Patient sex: M
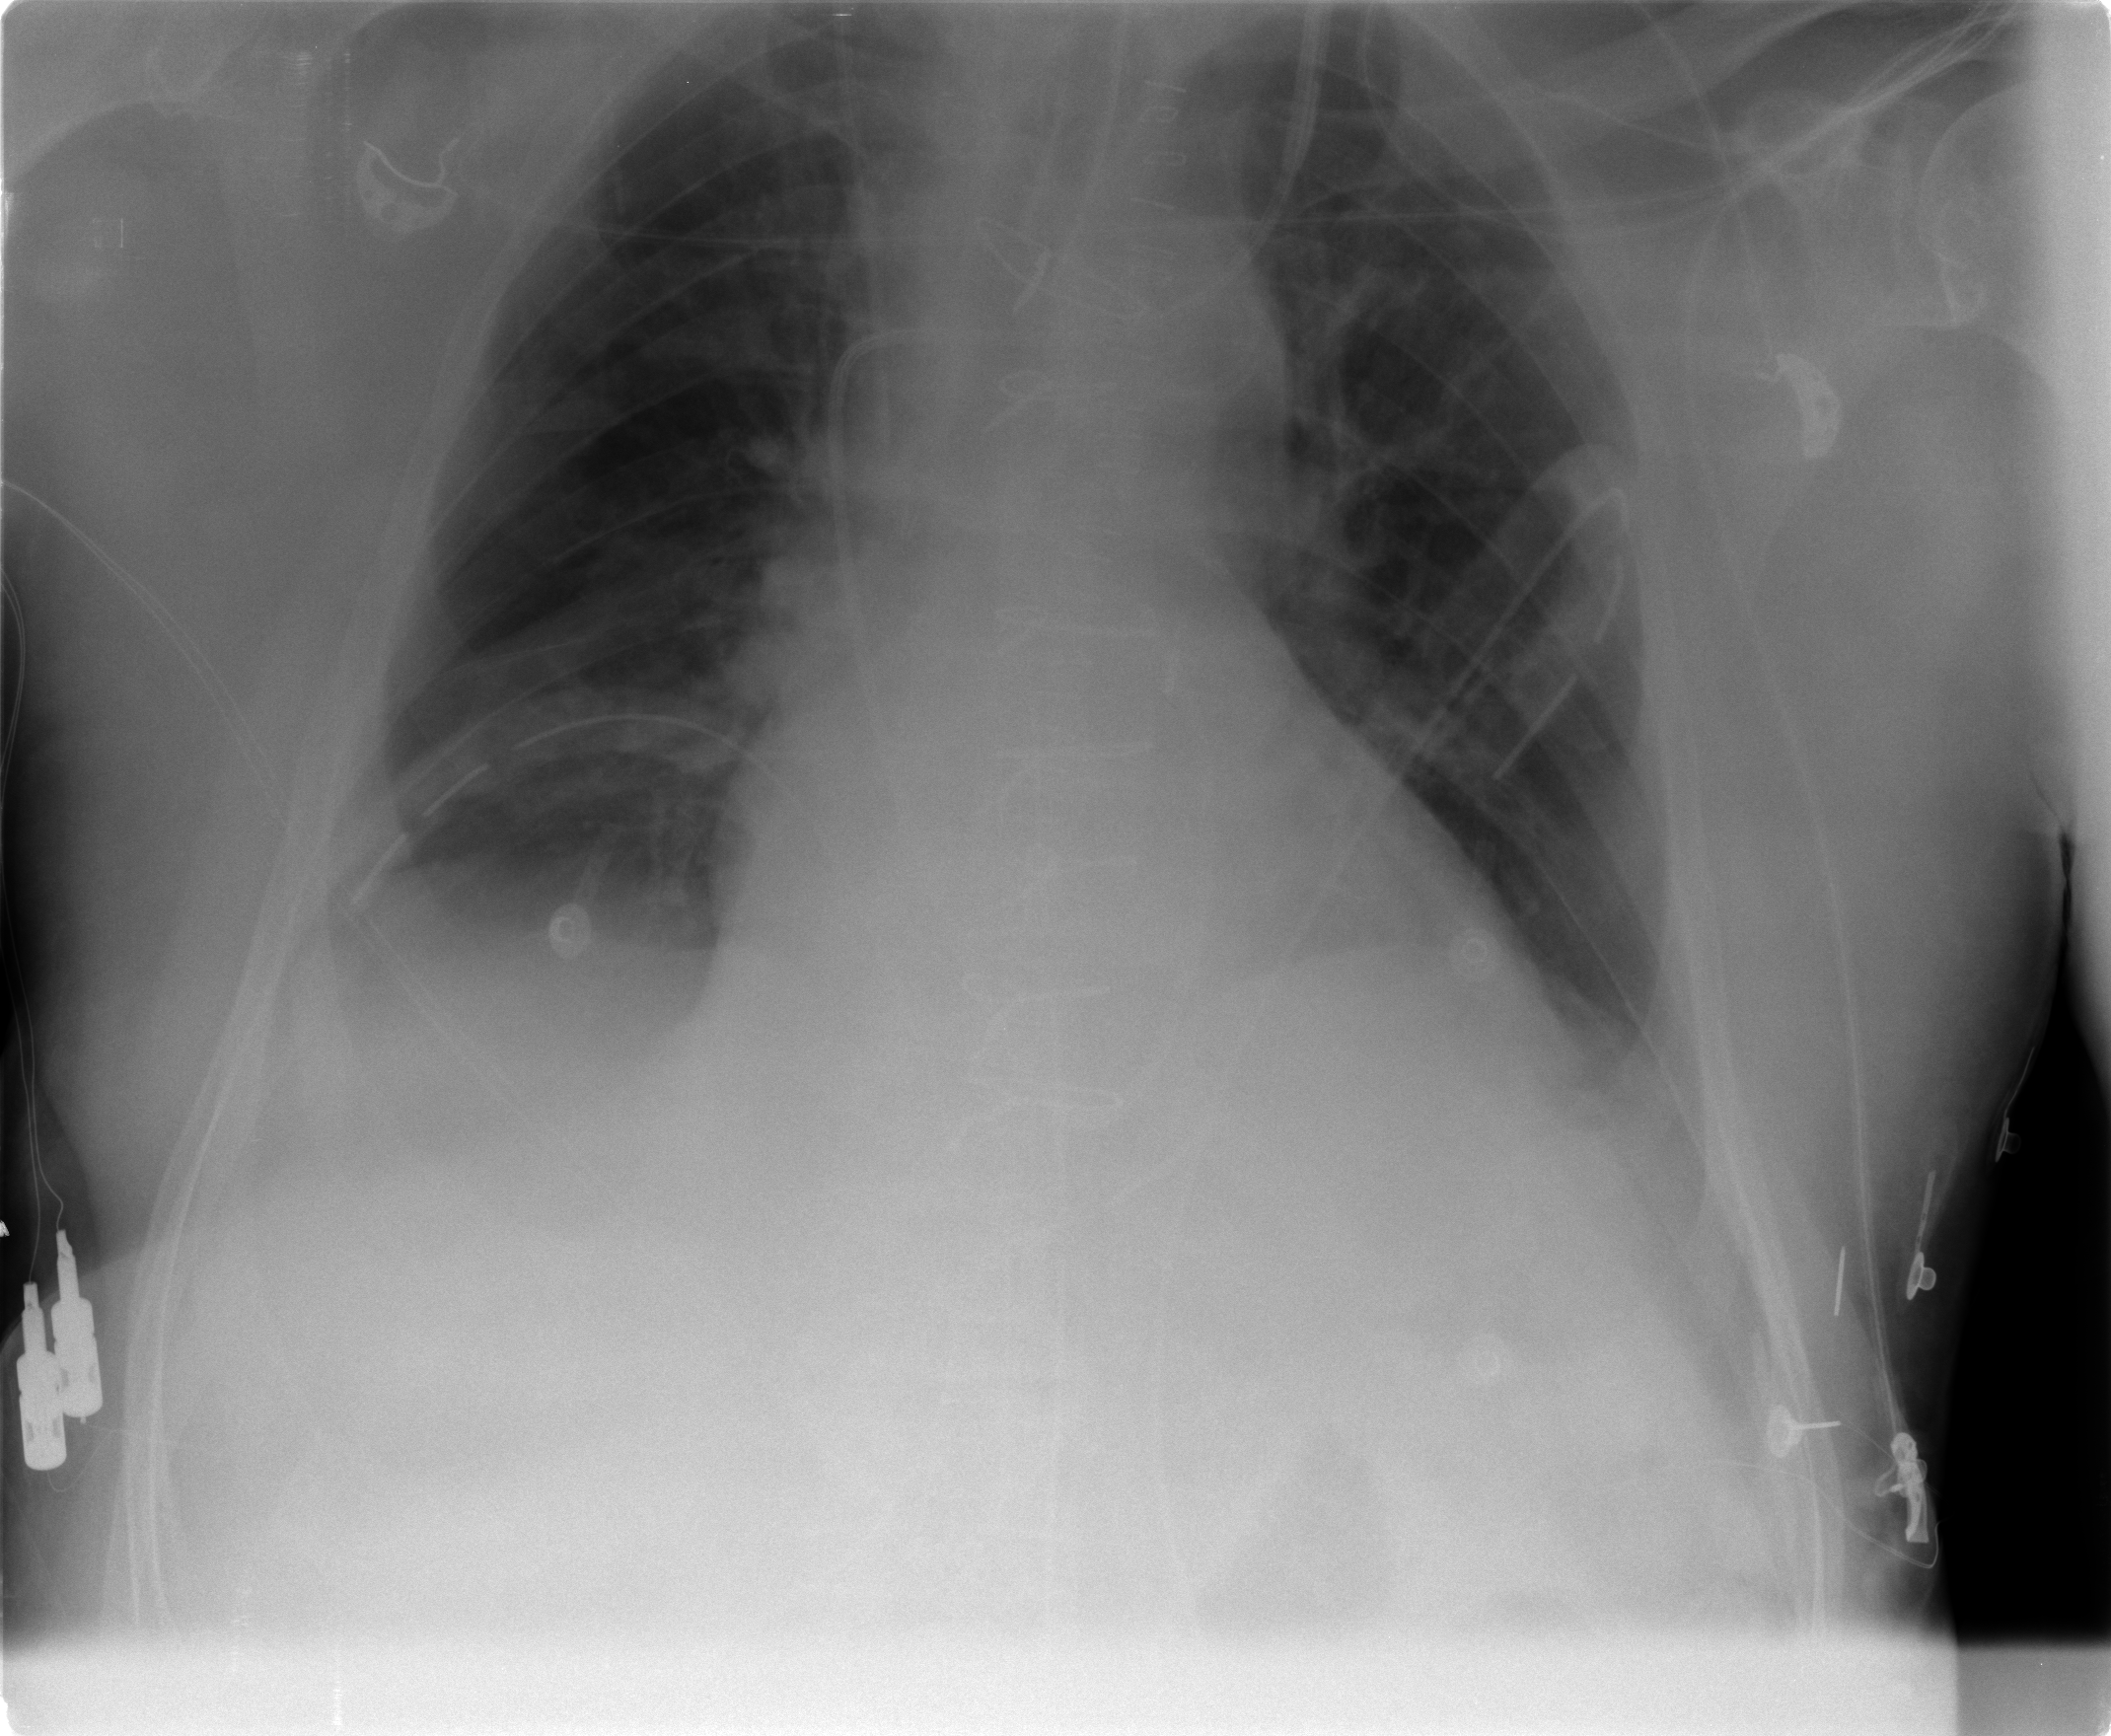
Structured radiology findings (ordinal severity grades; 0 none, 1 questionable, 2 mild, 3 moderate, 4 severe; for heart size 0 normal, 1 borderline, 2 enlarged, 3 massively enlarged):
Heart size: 2
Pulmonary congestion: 2
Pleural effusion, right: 3
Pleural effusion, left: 1
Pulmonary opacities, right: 1
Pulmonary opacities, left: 1
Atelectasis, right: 2
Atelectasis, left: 2